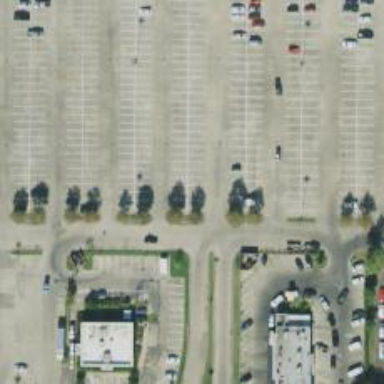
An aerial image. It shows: Parking space.